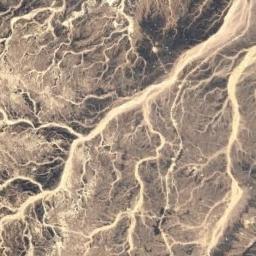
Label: mountain